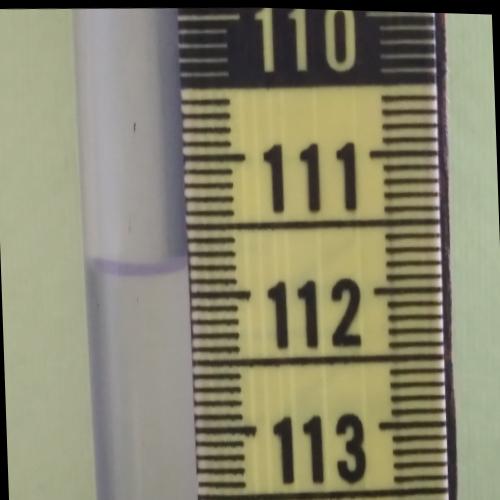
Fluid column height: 111.8 cm